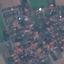
Label: Residential